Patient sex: M
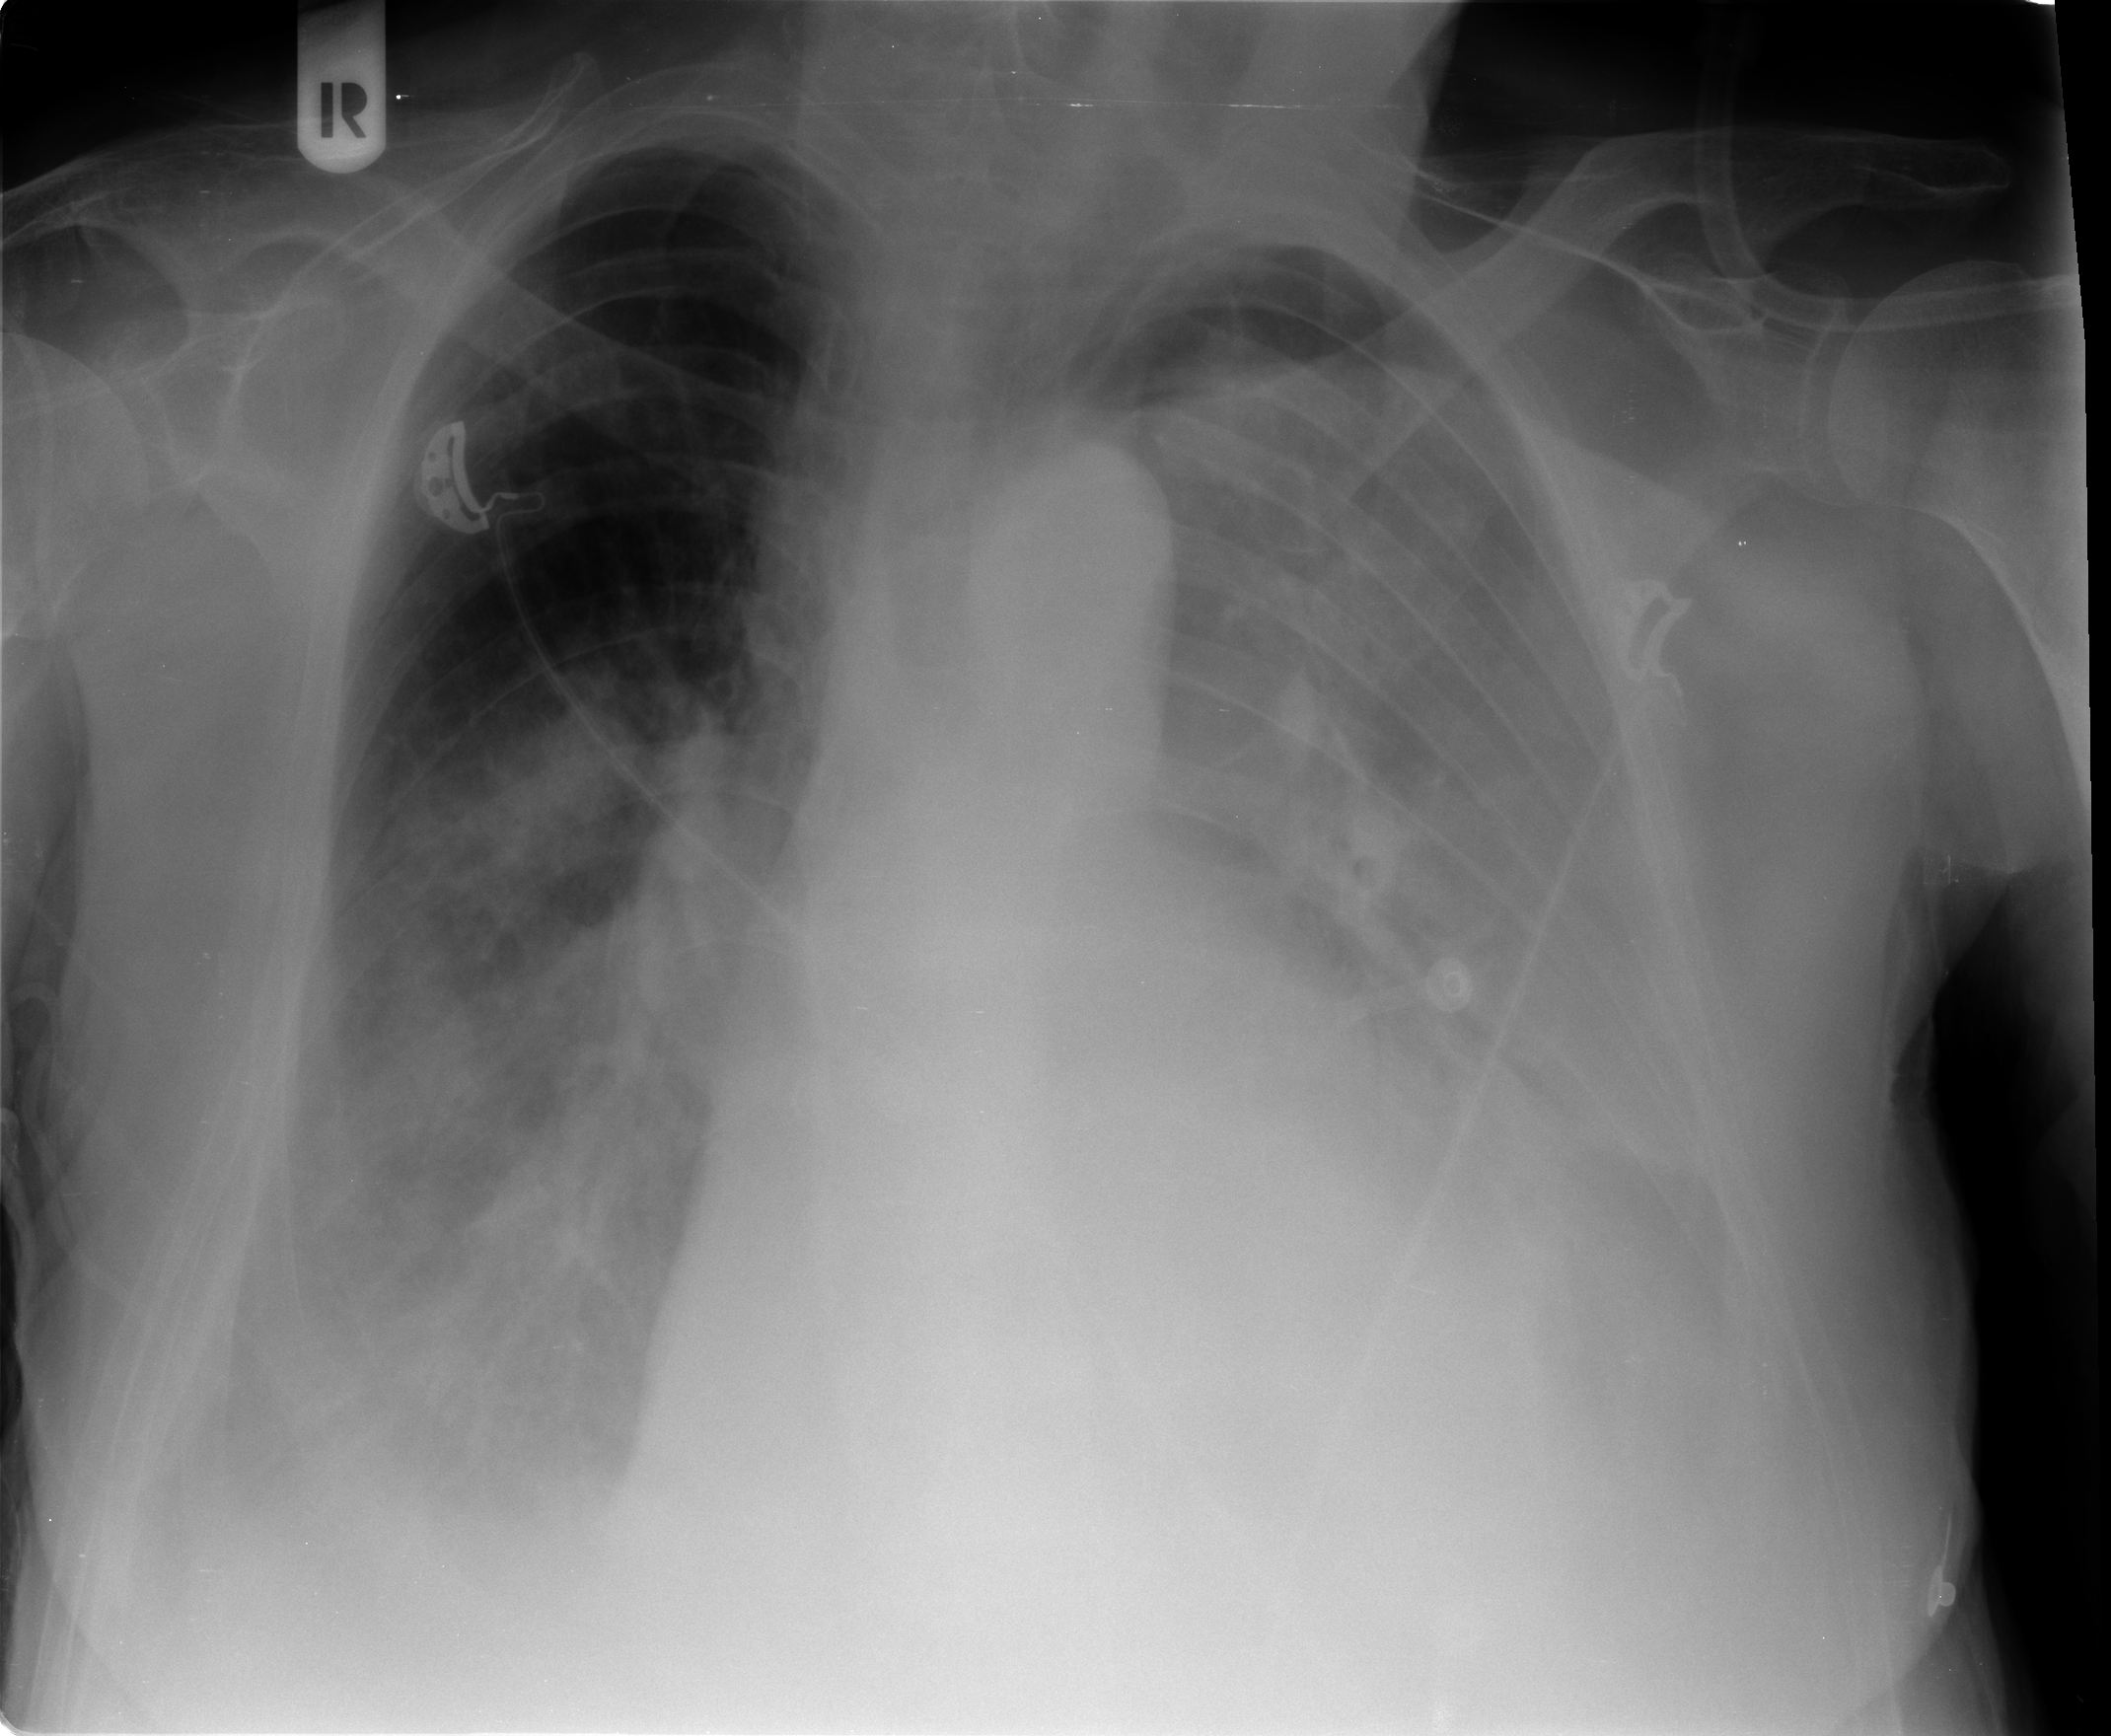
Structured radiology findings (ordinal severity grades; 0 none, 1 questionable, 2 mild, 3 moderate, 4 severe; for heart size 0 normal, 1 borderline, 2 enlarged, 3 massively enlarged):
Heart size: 2
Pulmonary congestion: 2
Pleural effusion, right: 3
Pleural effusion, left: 3
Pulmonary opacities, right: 0
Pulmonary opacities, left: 0
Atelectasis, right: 2
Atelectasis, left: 2